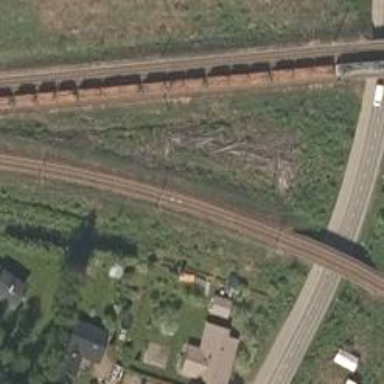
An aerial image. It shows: Site related to railway infrastructure.